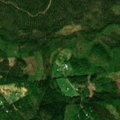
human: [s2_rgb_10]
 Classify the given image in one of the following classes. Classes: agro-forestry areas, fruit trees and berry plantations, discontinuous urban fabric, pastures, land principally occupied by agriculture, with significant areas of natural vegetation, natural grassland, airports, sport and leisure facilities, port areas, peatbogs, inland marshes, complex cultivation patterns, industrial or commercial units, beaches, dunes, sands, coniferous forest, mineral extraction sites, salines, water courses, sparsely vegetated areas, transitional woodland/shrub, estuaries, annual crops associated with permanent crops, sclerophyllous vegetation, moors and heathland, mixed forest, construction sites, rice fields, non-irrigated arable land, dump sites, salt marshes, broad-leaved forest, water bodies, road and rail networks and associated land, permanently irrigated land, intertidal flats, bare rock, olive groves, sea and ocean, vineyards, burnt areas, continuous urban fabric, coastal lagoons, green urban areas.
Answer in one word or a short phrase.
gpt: coniferous forest, mixed forest, transitional woodland/shrub